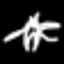
Label: palm tree